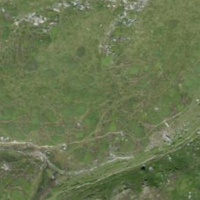
EUNIS habitat code: 31
Species observed at this site:
Vaccinium vitis-idaea